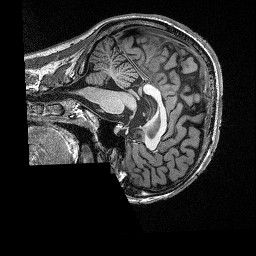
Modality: T1map
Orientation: sagittal